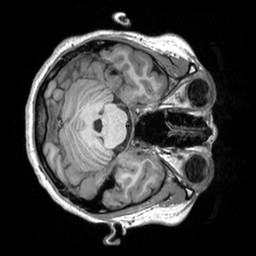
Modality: T1w
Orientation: axial
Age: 24
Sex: female
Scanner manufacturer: siemens
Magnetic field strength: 3 T
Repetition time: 2.53 s
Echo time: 0.00298 s